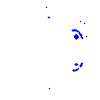
Particle: electron